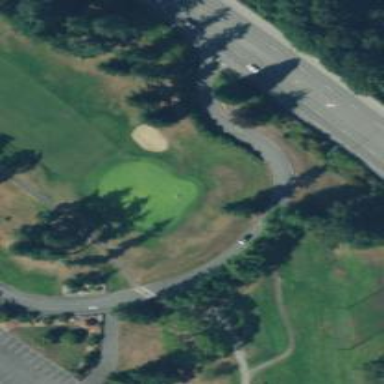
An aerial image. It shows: Golf hole.